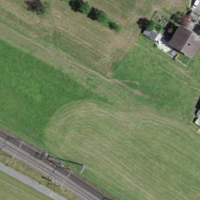
EUNIS habitat code: 24
Species observed at this site:
Milvus milvus